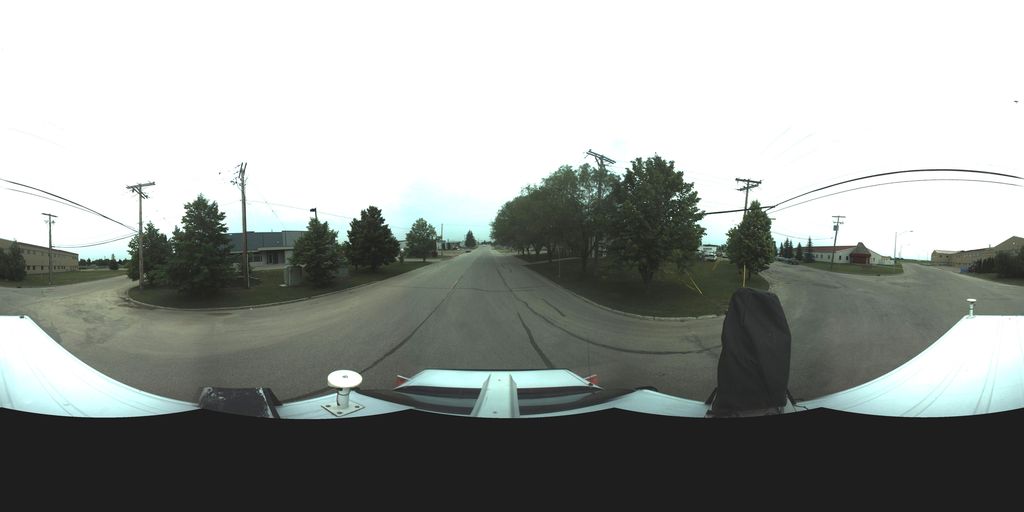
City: saskatoon